Question: I'm creating a simple javacript window manager with basic functions like all windows managers(moving, resizing, depth-sorting, etc).
I'm using events like mousedown and mouseup to know when to move the window or not.
However, sometimes, when I try to move the window, chrome hooks up on it and drags the "content"(I don't know the right word to use here, just imagine you're dragging an image from the browser to your desktop), like the image below.

(My cursor is there, it just doesn't appear on the screenshot).
Whenever this happens, chrome just simply don't trigger the mouseup event when i release the button, so the windows keeps following the mouse until I click again.
Is there any workaround to make chrome don't activate its dragging system?
Thanks.
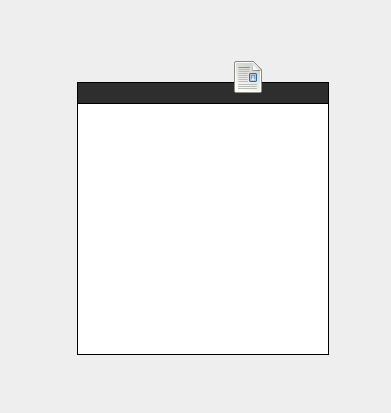
Answer: Here's a link to another question very similar to yours. It seems to have a variety of answers. <URL>